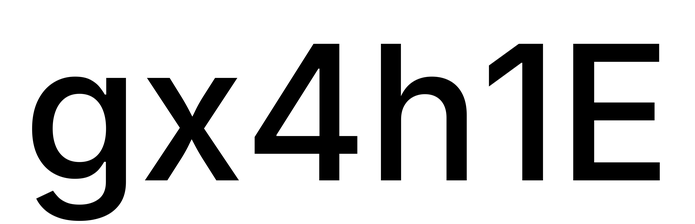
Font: Inter_Medium